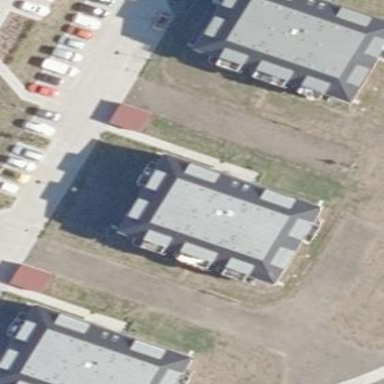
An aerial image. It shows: Unique quadruple saltbox-shaped roof outlines building with multiple apartments.